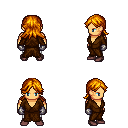
a pixel art fantasy rpg character, male body template, human, tanned skin, brown robe, white pants, dark blonde loose hair, metal gloves, maroon shoes, four views (front, back, left, right), 2x2 character sprite sheet, small pixel art, hard edges, no anti-aliasing